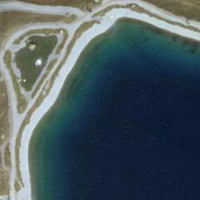
EUNIS habitat code: 26
Species observed at this site:
Bartsia alpina